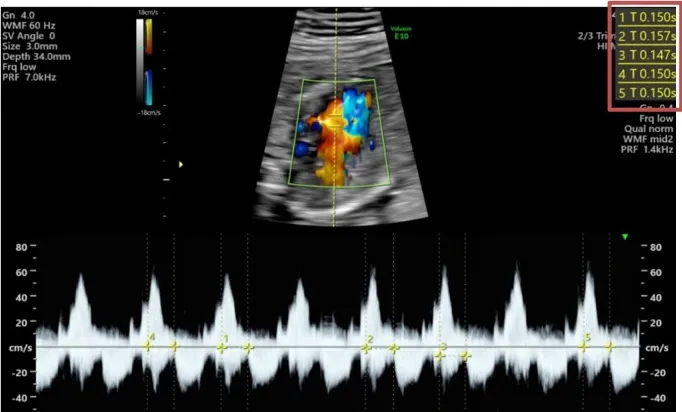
Fetal echocardiogram (2D image with color Doppler and flow Doppler) at 19 weeks of gestation, showing a prolongation of mechanical PR interval. On the top right corner of the image are presented the different measurements: 150, 157, 147, 150, 150 milliseconds.
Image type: radiology (ultrasound)